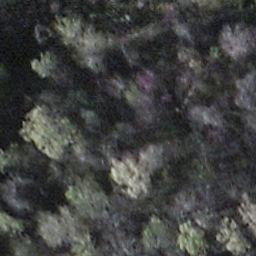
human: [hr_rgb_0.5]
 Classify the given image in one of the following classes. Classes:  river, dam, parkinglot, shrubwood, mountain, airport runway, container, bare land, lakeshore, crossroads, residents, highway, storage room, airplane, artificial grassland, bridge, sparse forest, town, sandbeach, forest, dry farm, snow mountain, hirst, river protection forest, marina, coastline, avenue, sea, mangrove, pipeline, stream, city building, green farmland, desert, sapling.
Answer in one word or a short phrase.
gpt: shrubwood